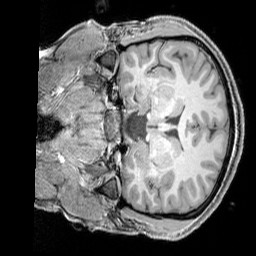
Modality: T1w
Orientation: coronal
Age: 21
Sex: female
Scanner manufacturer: siemens
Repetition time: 2.3 s
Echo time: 0.00226 s